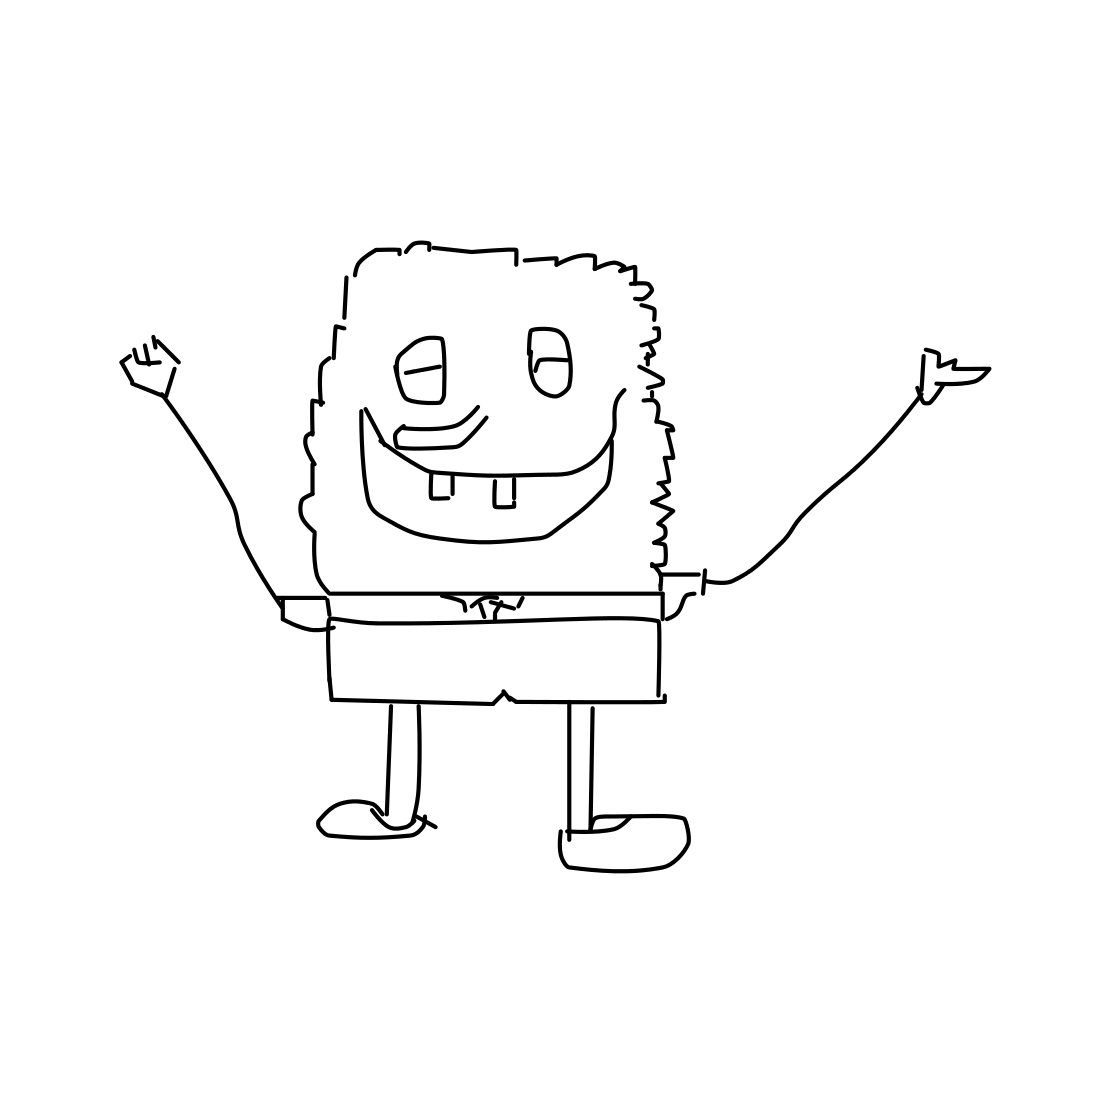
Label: sponge bob